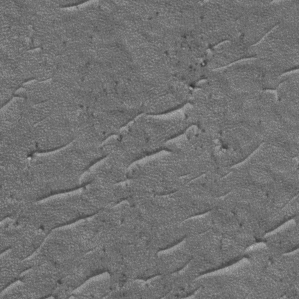
Label: frost